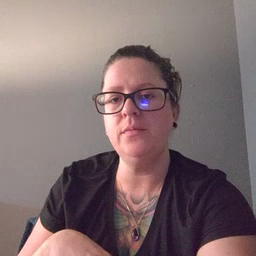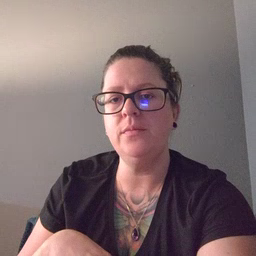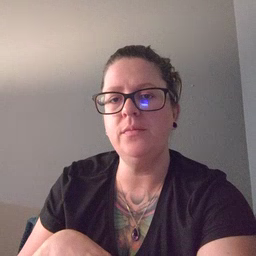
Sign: loud